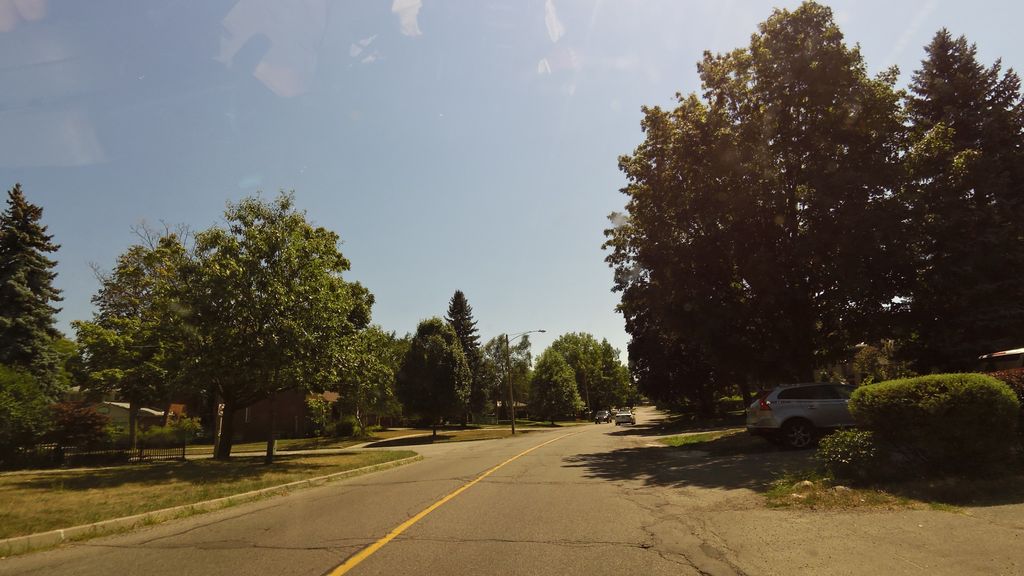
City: toronto